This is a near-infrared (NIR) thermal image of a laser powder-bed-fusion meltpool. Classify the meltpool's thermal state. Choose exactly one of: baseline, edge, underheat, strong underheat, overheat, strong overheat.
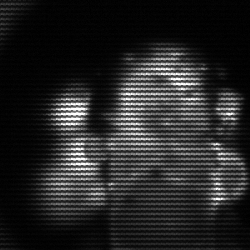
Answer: strong underheat